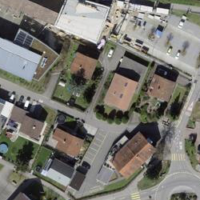
EUNIS habitat code: 54
Species observed at this site:
Anguis fragilis